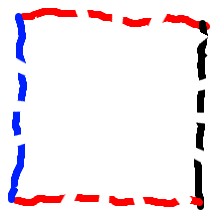
Shape: square